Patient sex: M
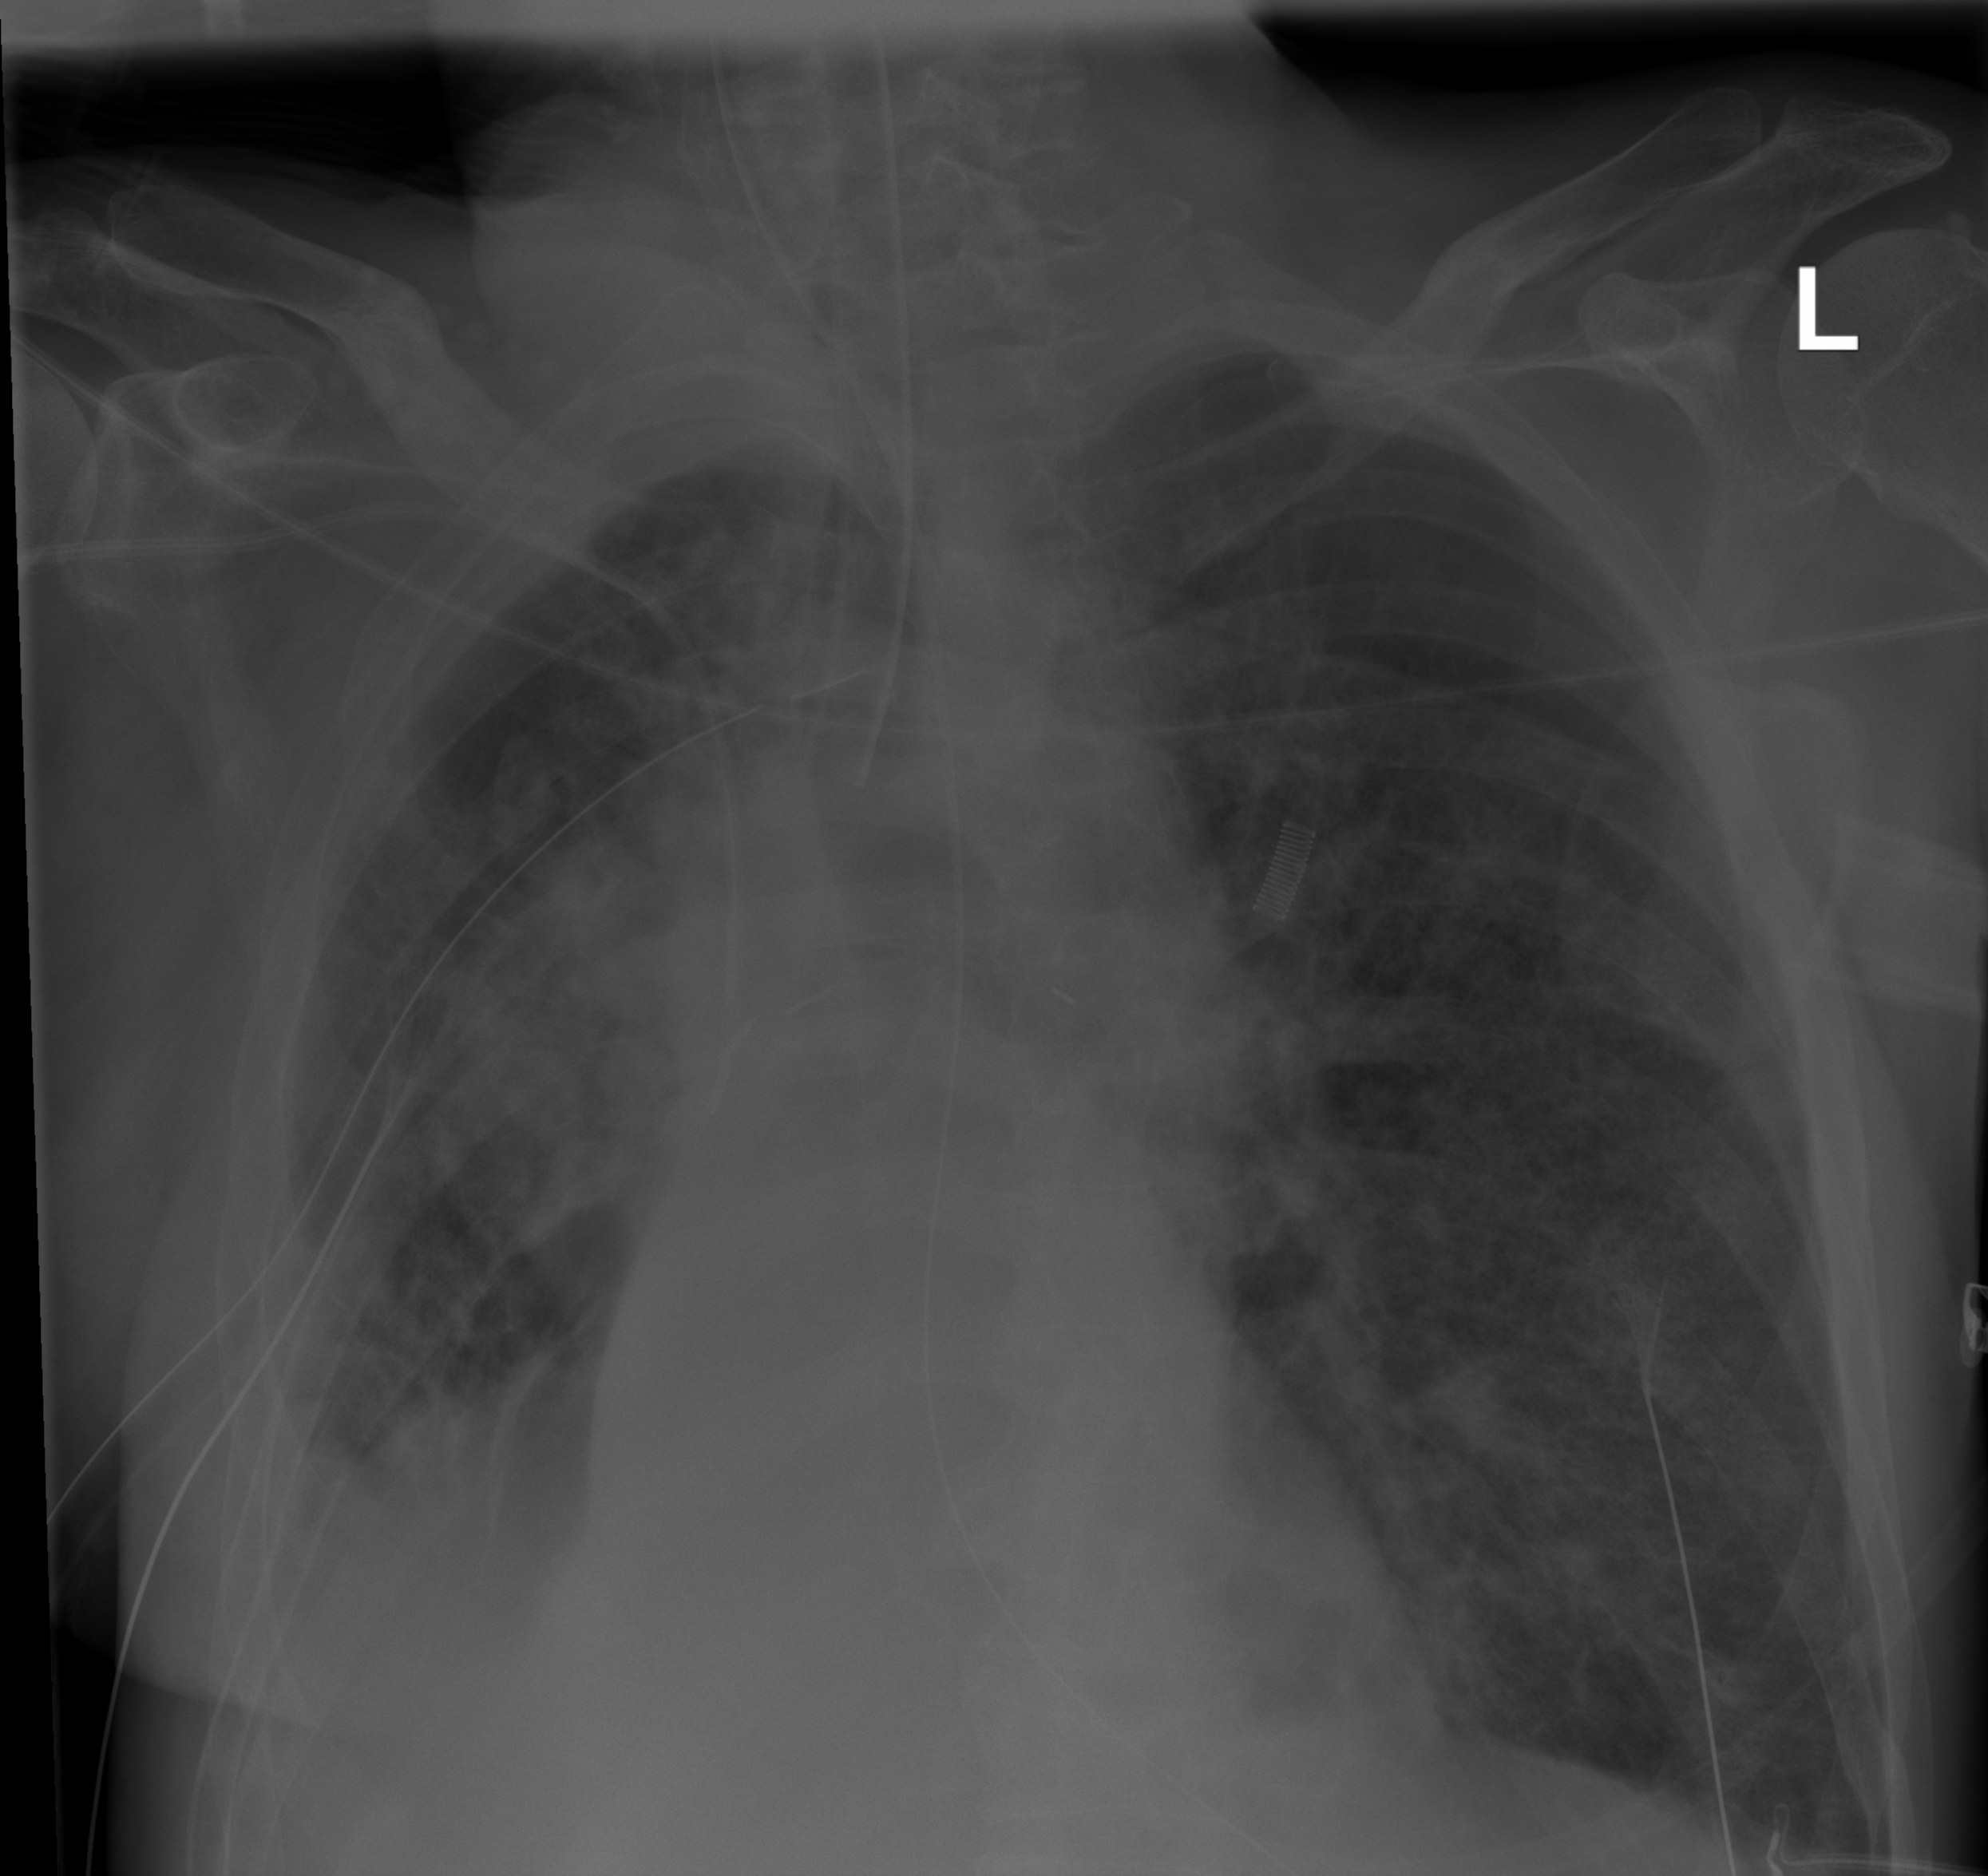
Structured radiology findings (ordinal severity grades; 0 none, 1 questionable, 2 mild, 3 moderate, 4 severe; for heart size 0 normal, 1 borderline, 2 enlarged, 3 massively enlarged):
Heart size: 0
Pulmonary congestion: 3
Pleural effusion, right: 2
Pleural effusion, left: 0
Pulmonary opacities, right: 4
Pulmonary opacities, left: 3
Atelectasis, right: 3
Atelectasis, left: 0